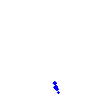
Particle: kaon